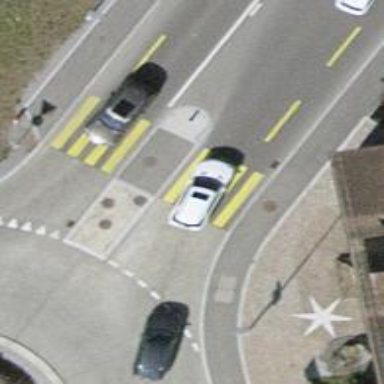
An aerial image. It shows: Uncontrolled zebra crossing with central island.